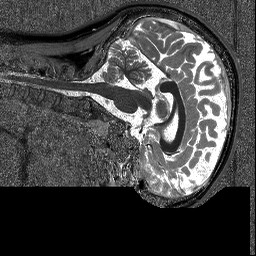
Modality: T1map
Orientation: sagittal
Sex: female